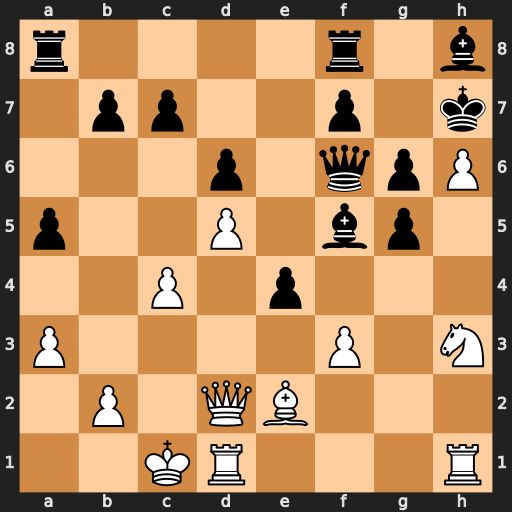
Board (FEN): r4r1b/1pp2p1k/3p1qpP/p2P1bp1/2P1p3/P4P1N/1P1QB3/2KR3R
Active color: w
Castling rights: -
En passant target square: -
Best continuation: Nxg5+ Qxg5 Qxg5